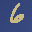
Label: 6